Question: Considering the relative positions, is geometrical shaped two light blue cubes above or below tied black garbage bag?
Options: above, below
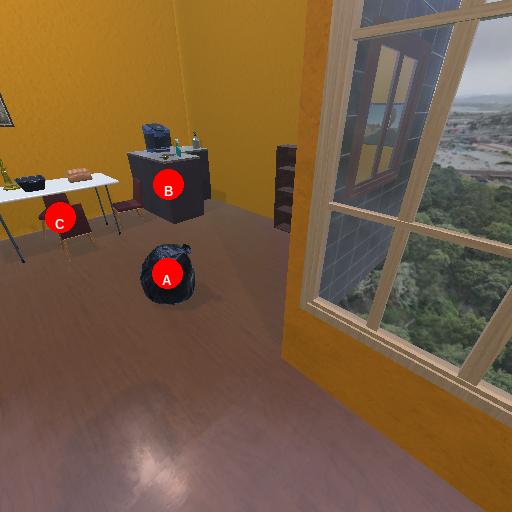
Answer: above